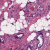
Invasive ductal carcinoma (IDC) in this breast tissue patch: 1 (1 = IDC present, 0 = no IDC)